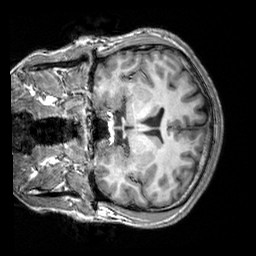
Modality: T1w
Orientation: coronal
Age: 21
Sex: male
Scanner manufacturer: siemens
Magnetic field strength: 3 T
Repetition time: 2.3 s
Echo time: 0.00303 s